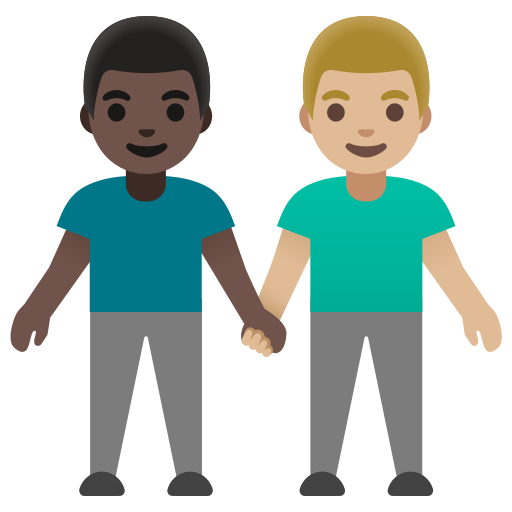
Emoji: 👨🏿‍🤝‍👨🏼